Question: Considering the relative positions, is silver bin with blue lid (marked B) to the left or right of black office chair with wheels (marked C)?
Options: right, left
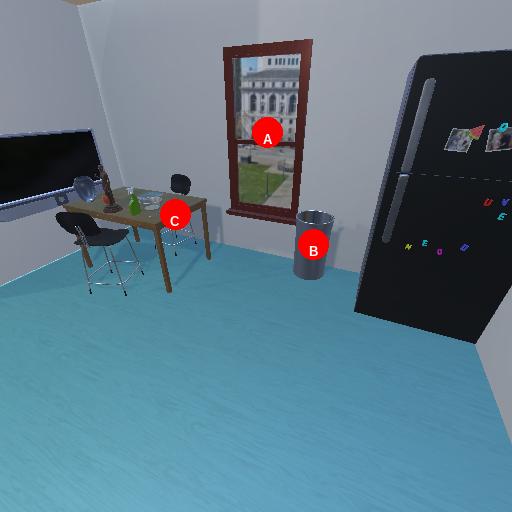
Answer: right